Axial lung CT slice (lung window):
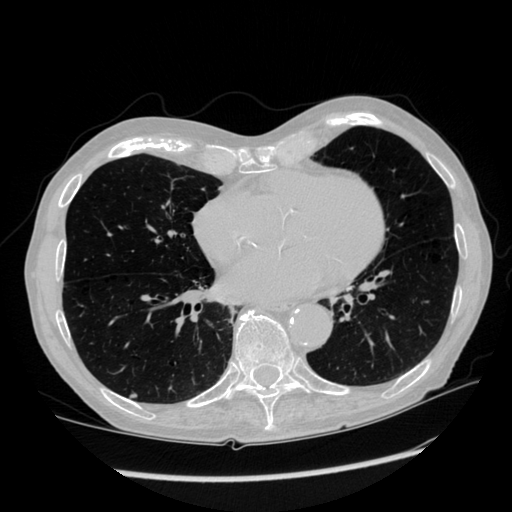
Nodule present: yes
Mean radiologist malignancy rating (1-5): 2.5